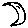
Label: moon